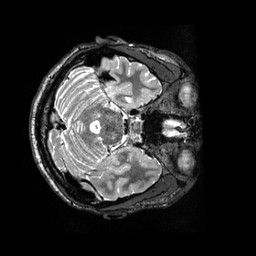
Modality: T2w
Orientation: axial
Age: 23
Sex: male
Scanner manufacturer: siemens
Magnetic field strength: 3 T
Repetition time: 3.2 s
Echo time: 0.564 s